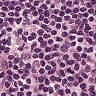
Metastatic tissue present: no